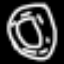
Label: donut